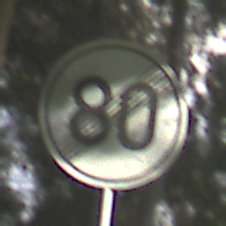
Verkehrszeichen: EndeGeschwindigkeit80
Umgebung: Outdoor, Nature
Tageszeit: MorningAfternoon
Wetter: Clear
Licht: Natural
Jahreszeit: NotSpecified
Kontrast: HighContrast